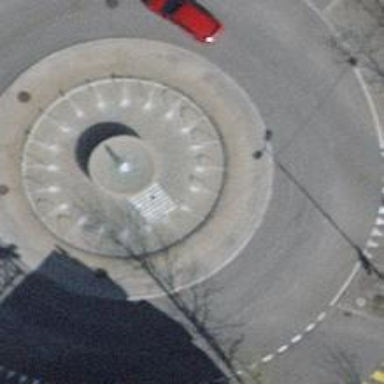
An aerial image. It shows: Secondary road with asphalt surface leading to roundabout.